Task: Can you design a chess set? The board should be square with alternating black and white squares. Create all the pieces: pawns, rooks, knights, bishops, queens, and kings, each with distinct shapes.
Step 5448:
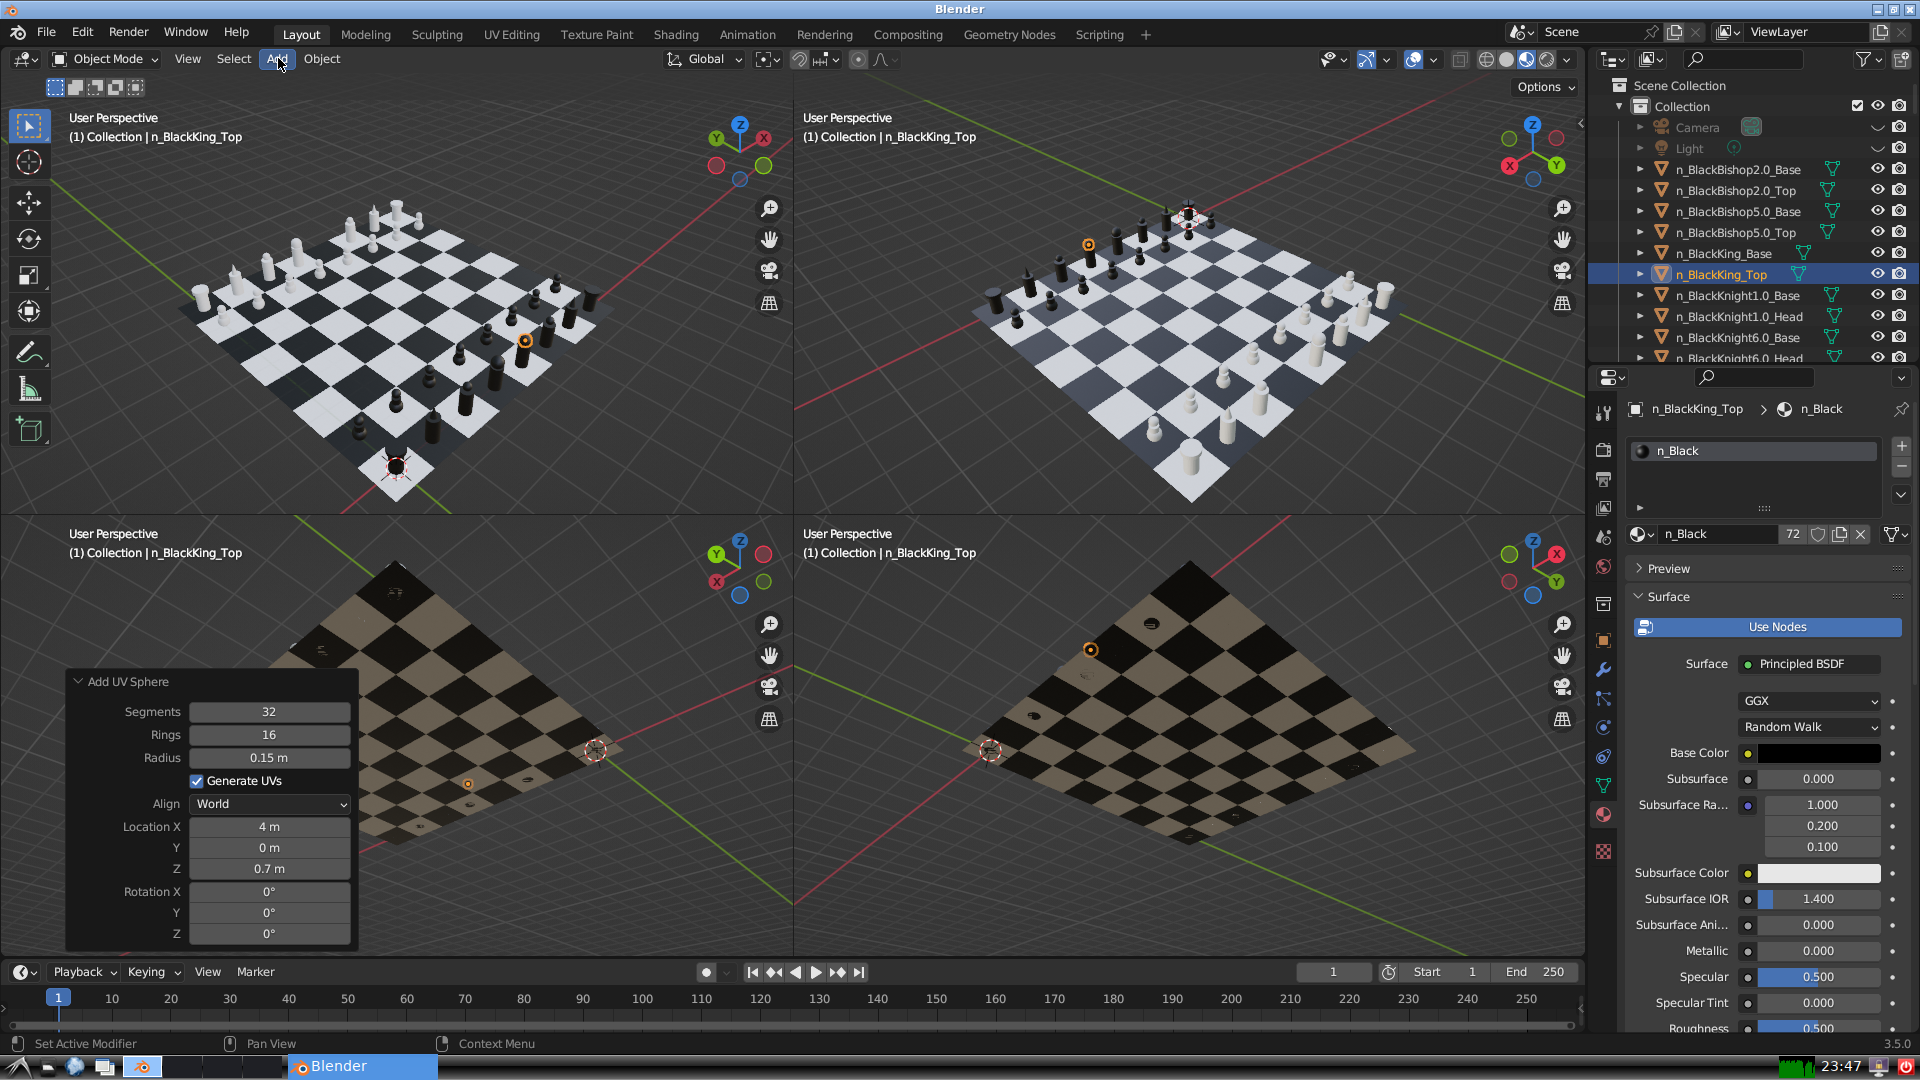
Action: click: no